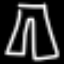
Label: pants